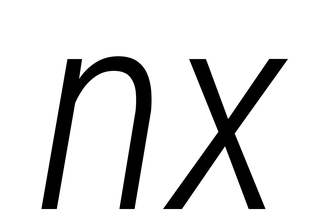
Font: Roboto-Italic_Condensed_Light_Italic